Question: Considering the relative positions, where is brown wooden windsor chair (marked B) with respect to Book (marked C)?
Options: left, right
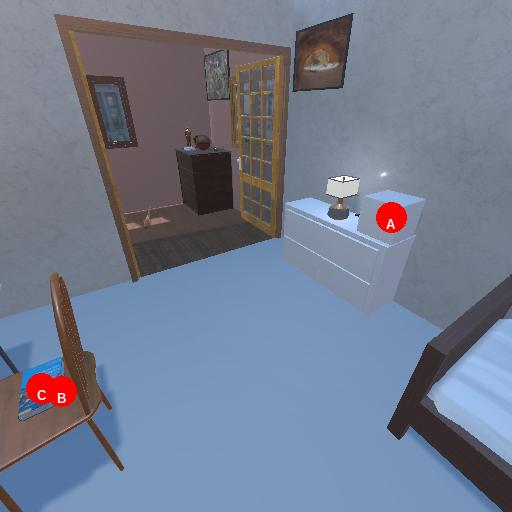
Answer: left